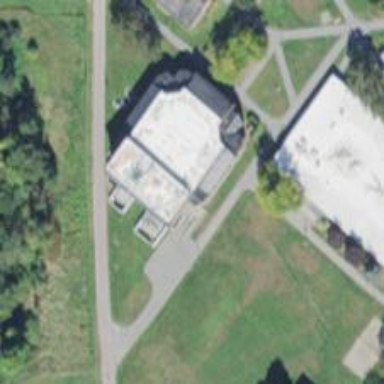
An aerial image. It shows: College building.